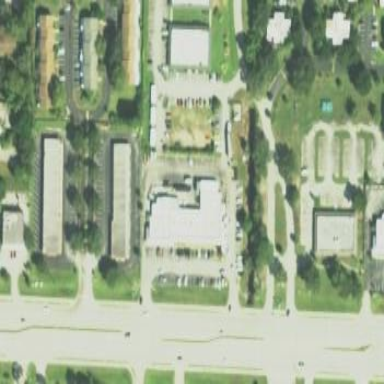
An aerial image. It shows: Parking area.